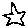
Label: star